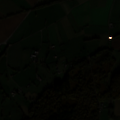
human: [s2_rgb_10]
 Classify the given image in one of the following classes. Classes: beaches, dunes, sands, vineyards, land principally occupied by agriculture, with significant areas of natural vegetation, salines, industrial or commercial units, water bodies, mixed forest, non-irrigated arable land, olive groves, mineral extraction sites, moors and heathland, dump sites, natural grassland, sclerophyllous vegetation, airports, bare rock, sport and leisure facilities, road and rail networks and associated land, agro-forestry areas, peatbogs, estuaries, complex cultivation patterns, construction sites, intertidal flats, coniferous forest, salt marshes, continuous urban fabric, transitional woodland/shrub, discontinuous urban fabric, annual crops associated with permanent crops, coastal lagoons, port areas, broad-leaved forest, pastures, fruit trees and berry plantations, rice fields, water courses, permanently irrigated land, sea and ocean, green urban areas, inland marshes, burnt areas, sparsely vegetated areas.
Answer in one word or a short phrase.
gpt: pastures, complex cultivation patterns, broad-leaved forest